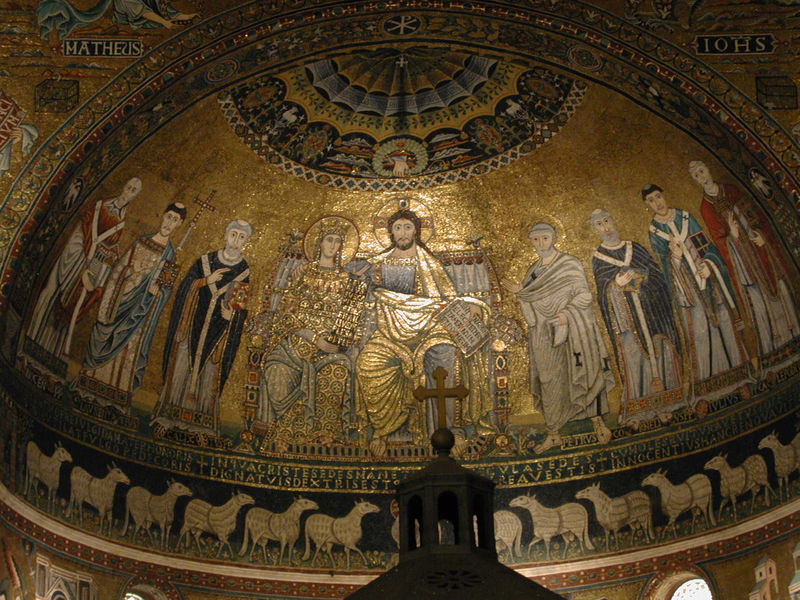
Titel: Santa Maria in Trastevere, Rom
Standort: Rom, S. Maria in Trastevere (EU - I - Latium)
Schlagwörter: blau, hand, menschen, männer, tiere, vorhang, gold, paar, krone, füße, figuren, kuppel, bischof, könig, thron, kreuz, mosaik, kranz, fries, heiligenschein, christus, jesus, priester, königin, heilige, jünger, maria, lämmer, schafe, latein, apostel, pontifex, 10 gebote, x, p, matheus